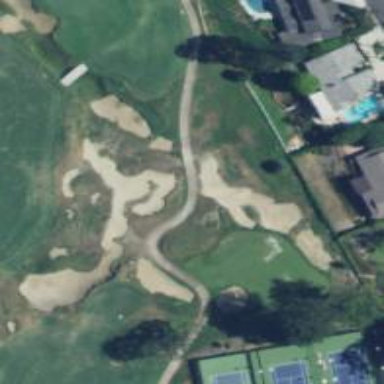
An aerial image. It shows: Golf cartpath that is also road path.